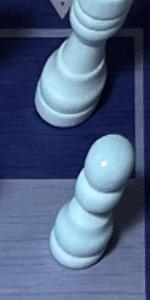
Label: Pawn_White